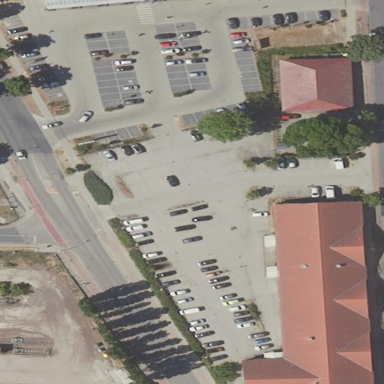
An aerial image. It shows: Parking area with concrete surface.